Question: '''
using (ZipFile zip = new ZipFile())
{
zip.AlternateEncodingUsage = ZipOption.AsNecessary;
zip.AddDirectoryByName("Files");
//foreach (GridViewRow row in GridView1.Rows)
//{
// if ((row.FindControl("chkSelect") as CheckBox).Checked)
// {
// string filePath = (row.FindControl("lblFilePath") as Label).Text;
// zip.AddFile(filePath, "Files");
// }
//}
DirectoryInfo directory = new DirectoryInfo(Server.MapPath(@"~\Election\Latur"));
var files = directory.GetFiles().ToList();
foreach (var file in files)
{
zip.AddFile(file.ToString(),"Files");
}
Response.Clear();
Response.BufferOutput = false;
string zipName = String.Format("Zip_{0}.zip", DateTime.Now.ToString("yyyy-MMM-dd-HHmmss"));
Response.ContentType = "application/zip";
Response.AddHeader("content-disposition", "attachment; filename=" + zipName);
zip.Save(Response.OutputStream);
Response.End();
}
'''

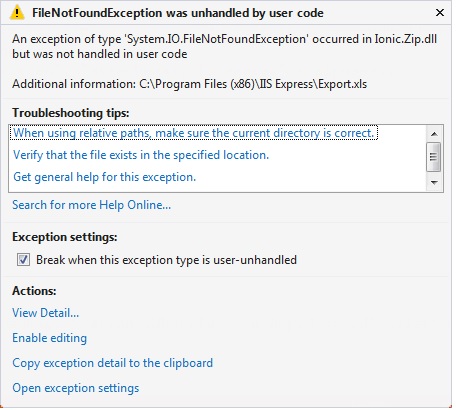
Answer: '''
using (ZipFile zip = new ZipFile())
{
string folderpath = Server.MapPath(@"~\Election\Latur");
zip.AlternateEncodingUsage = ZipOption.AsNecessary;
zip.AddDirectoryByName("Files");
DirectoryInfo directory = new DirectoryInfo(Server.MapPath(@"~\Election\Latur"));
var files = directory.GetFiles().ToList();
foreach (var file in files)
{
var filepath = folderpath + file.ToString();
zip.AddFile(filepath,"Files");
}
Response.Clear();
Response.BufferOutput = false;
string zipName = String.Format("Zip_{0}.zip", DateTime.Now.ToString("yyyy-MMM-dd-HHmmss"));
Response.ContentType = "application/zip";
Response.AddHeader("content-disposition", "attachment; filename=" + zipName);
zip.Save(Response.OutputStream);
Response.End();
}
'''